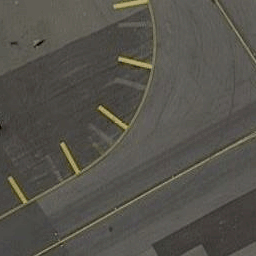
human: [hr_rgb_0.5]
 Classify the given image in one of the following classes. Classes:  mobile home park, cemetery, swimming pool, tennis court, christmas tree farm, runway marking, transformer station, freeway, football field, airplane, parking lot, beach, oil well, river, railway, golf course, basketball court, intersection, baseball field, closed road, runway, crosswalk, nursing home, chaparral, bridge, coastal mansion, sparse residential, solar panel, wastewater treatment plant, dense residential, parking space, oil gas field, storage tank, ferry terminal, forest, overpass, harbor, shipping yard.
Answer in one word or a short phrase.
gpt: runway marking